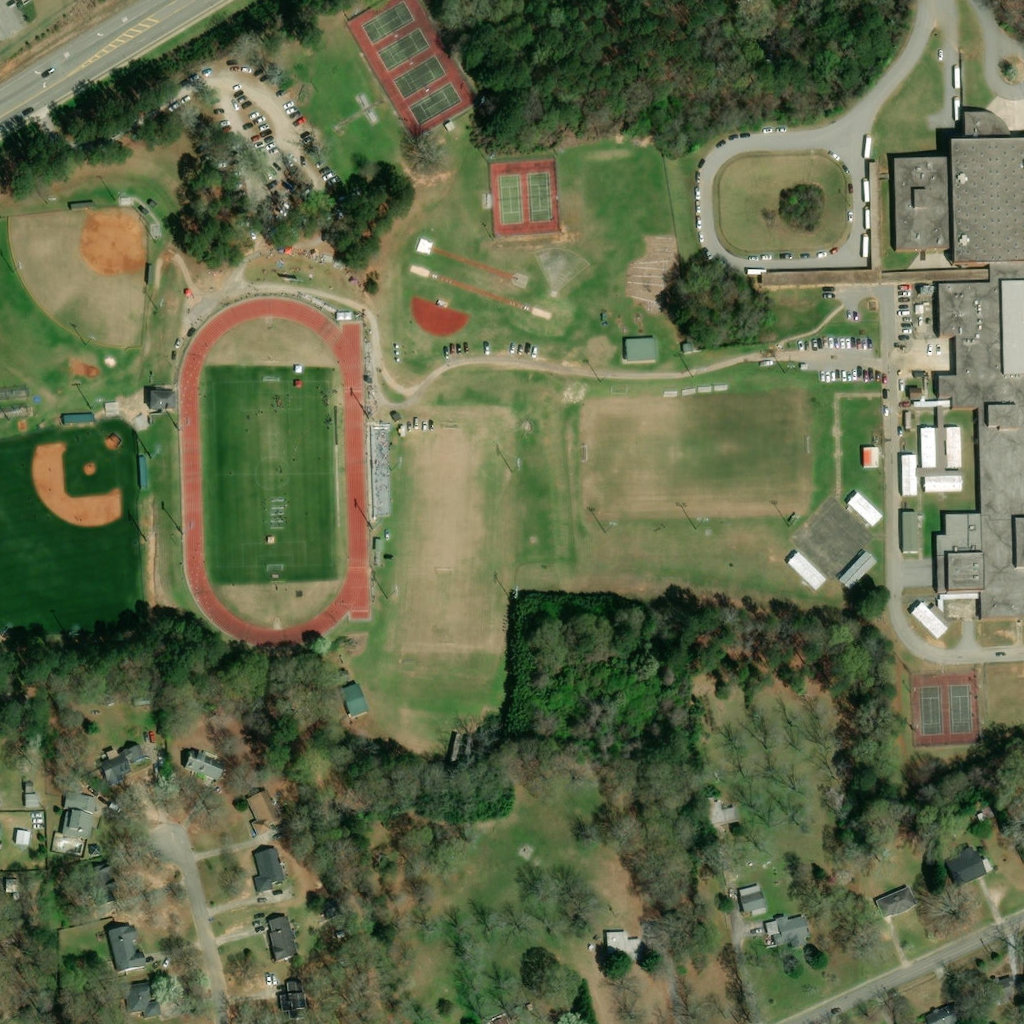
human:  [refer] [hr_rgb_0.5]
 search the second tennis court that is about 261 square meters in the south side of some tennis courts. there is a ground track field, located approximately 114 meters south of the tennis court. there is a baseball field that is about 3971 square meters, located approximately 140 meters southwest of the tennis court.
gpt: <box>[[38, 5, 43, 9, 0]]</box>